Question: I want to customize the default tooltip without using any external plugin for customization.
I am using the below code by referring stackoverflow.
'''
a[title]:hover:after {
content: attr(title);
position: absolute;
}
'''
Please refer below fiddle link.
<URL>
but it is showing two kind of tooltips. how can i solve this. i need to display the tooltip in IE8 browser too.
Please refer below screenshot.

only one tool-tip need to be displayed how can i ?
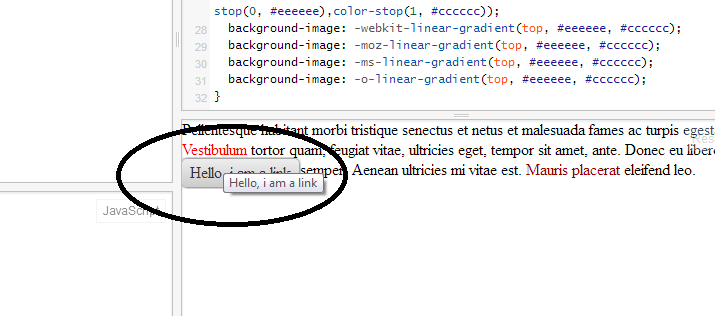
Answer: I'd suggest ignoring the default title attribute completely (keeping accesibility in mind) and roll your own.
Here's what I use.
In dom ready:
'''
$(document).on({
mouseenter: function (e) {
showTooltip(e.pageX,e.pageY,$(this).find('span').attr('data-stitle'));
},
mouseleave: function () {
$('#tooltip').remove();
}
}, ".myclassIwantToHaveToolTips");
'''
as a regular function outside of dom ready where can easily style position and colors/etc:
'''
function showTooltip(x, y, contents) {
$('<div id="tooltip">' + contents + '</div>').css( { position: 'absolute', display: 'none', top: y -35, left: x -5, border: '1px solid #cde', padding: '2px', 'background-color': '#def', opacity: 0.90}).appendTo('body').fadeIn(200);
}
'''
and the markup that supports it:
'''
<div class="myclassIwantToHaveToolTips"><span id="AAA" data-stitle="AAA TITLE">hover here for tips</span></div>
'''
Here's the demo:
<URL>
Note that the hover gets chopped by the frames a bit... you can adjust position coordinates accordingly.